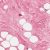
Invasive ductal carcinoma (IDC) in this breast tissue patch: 0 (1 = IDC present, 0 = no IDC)